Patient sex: F
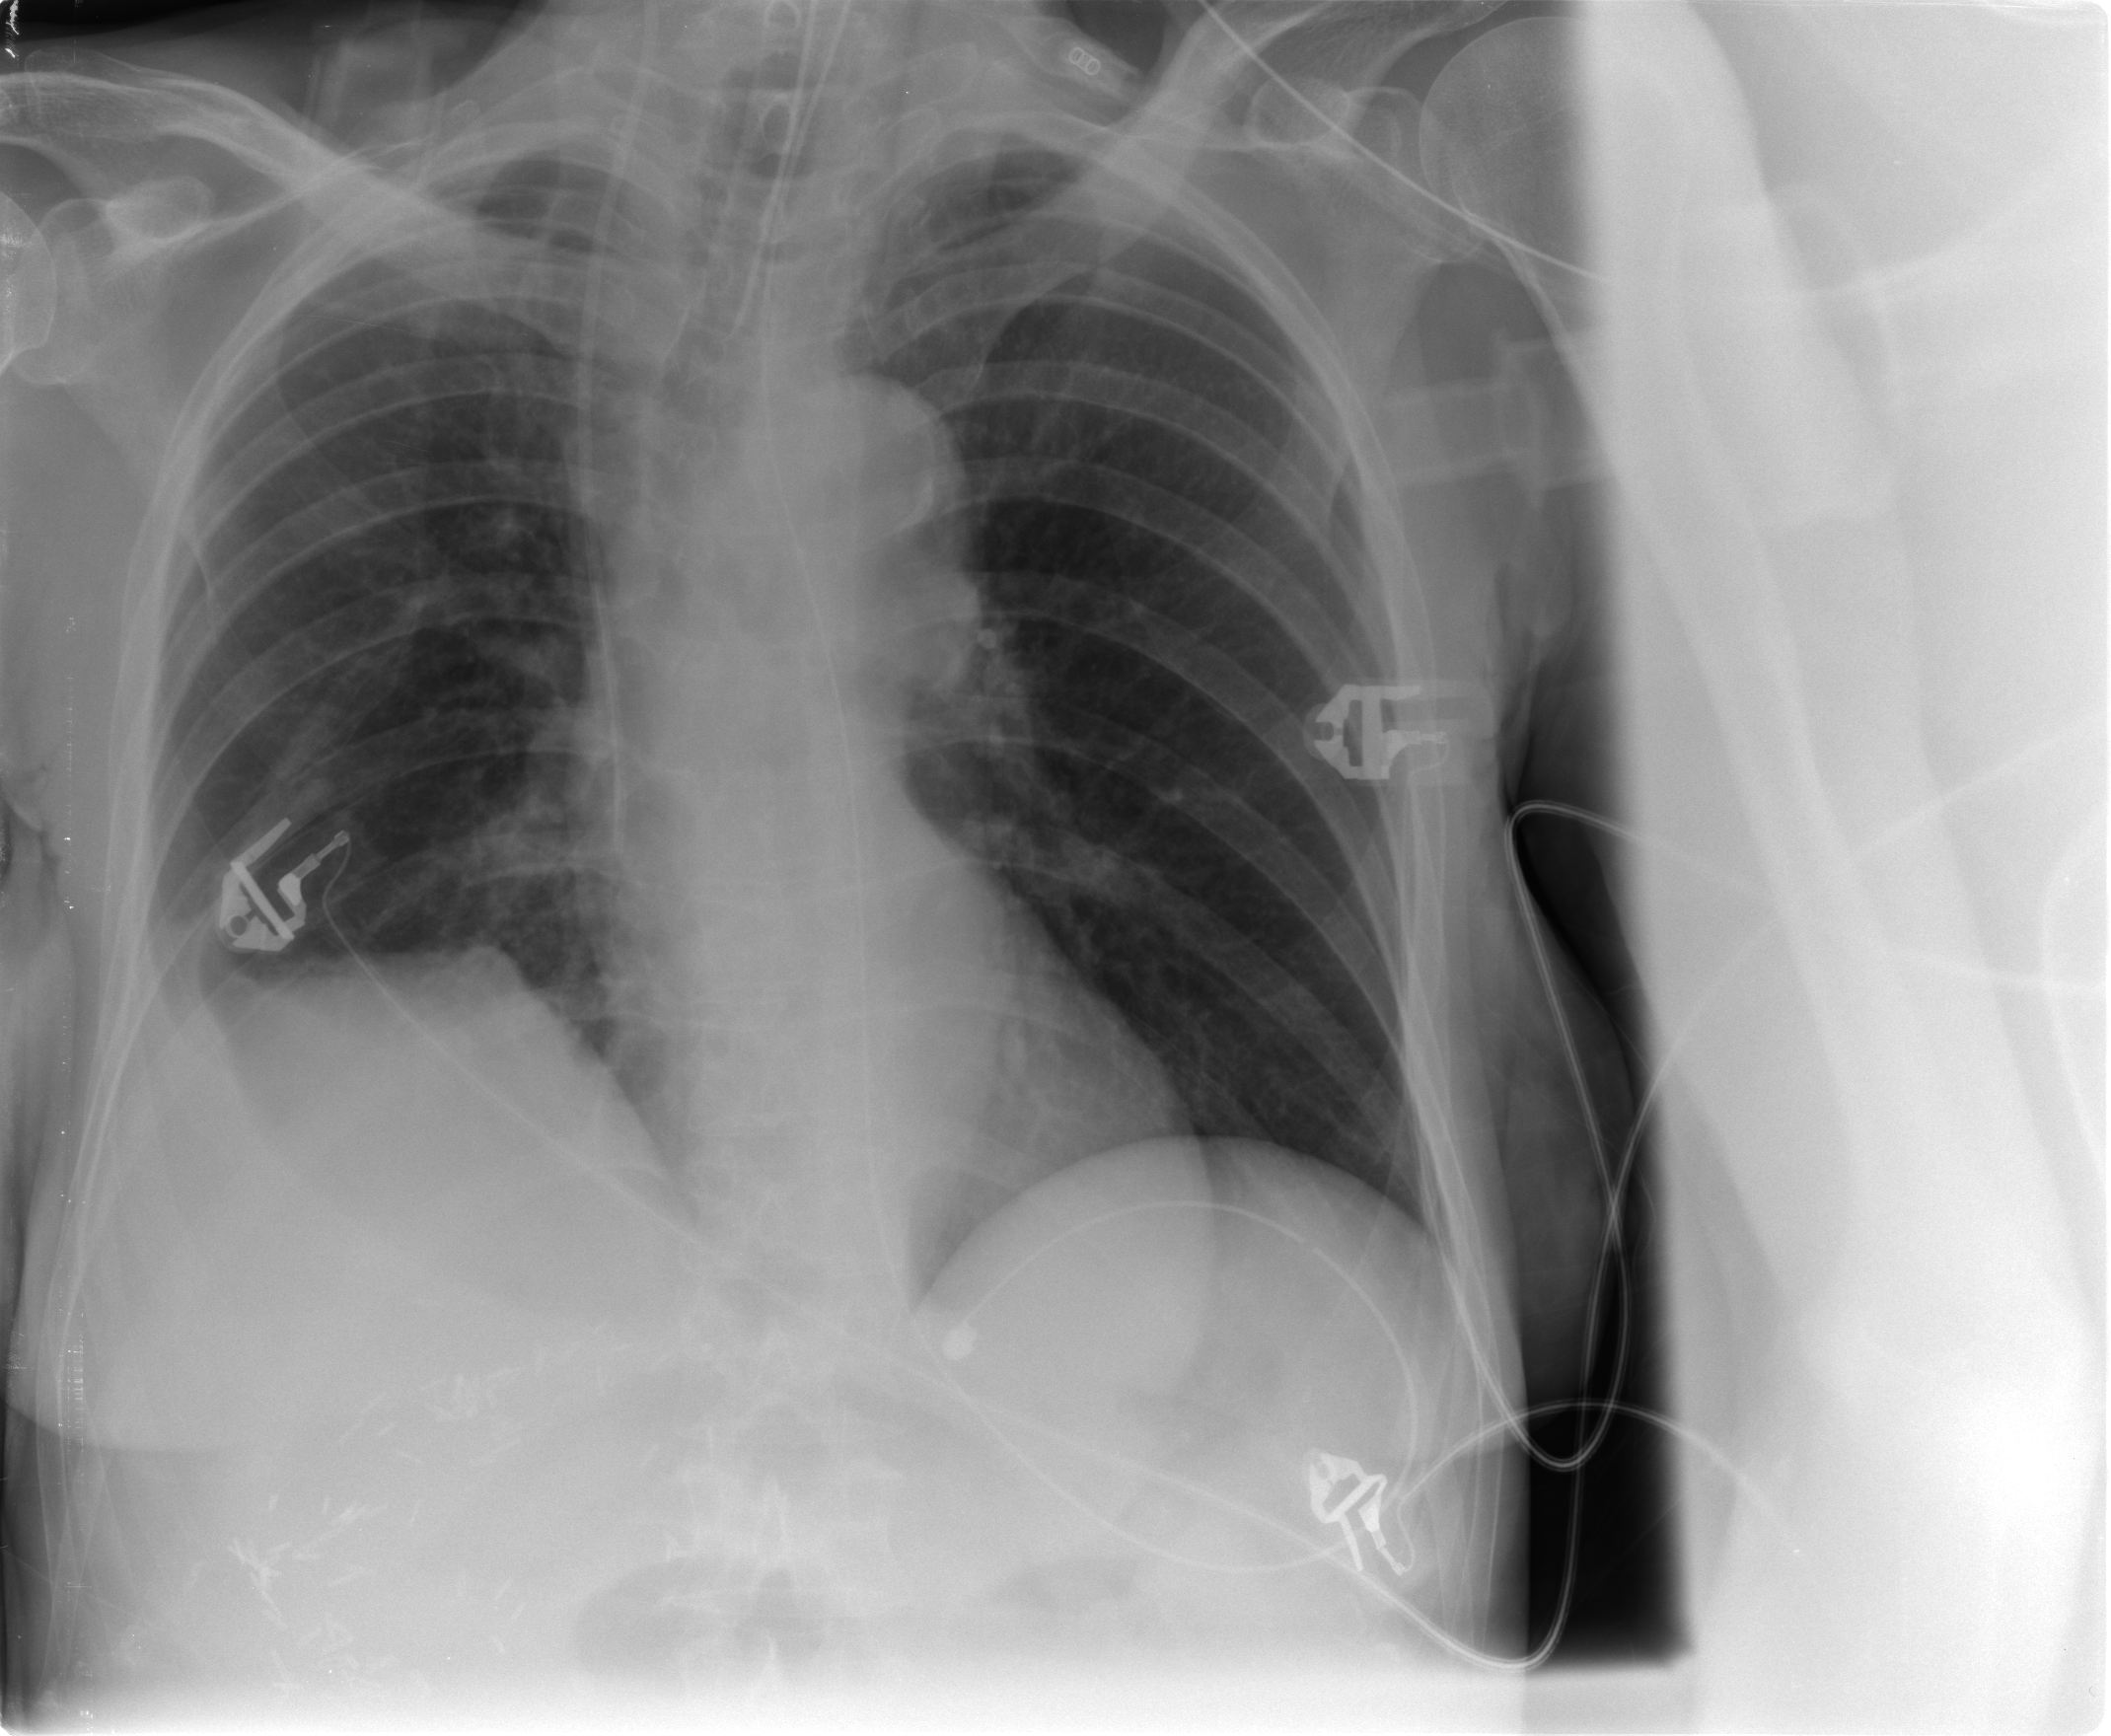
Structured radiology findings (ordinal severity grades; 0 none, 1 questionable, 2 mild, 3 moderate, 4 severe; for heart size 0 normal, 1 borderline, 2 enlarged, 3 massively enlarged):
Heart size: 0
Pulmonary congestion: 0
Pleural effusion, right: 2
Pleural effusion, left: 0
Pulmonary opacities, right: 0
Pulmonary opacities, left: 0
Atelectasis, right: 2
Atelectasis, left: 0